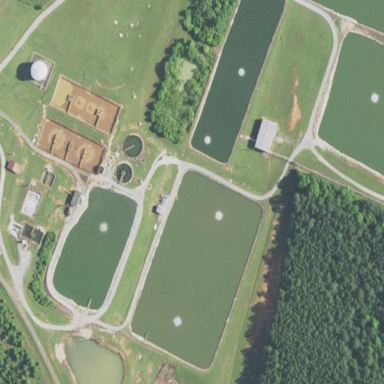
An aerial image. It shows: Wastewater plant.